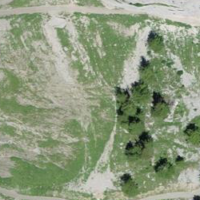
EUNIS habitat code: 23
Species observed at this site:
Papilio machaon